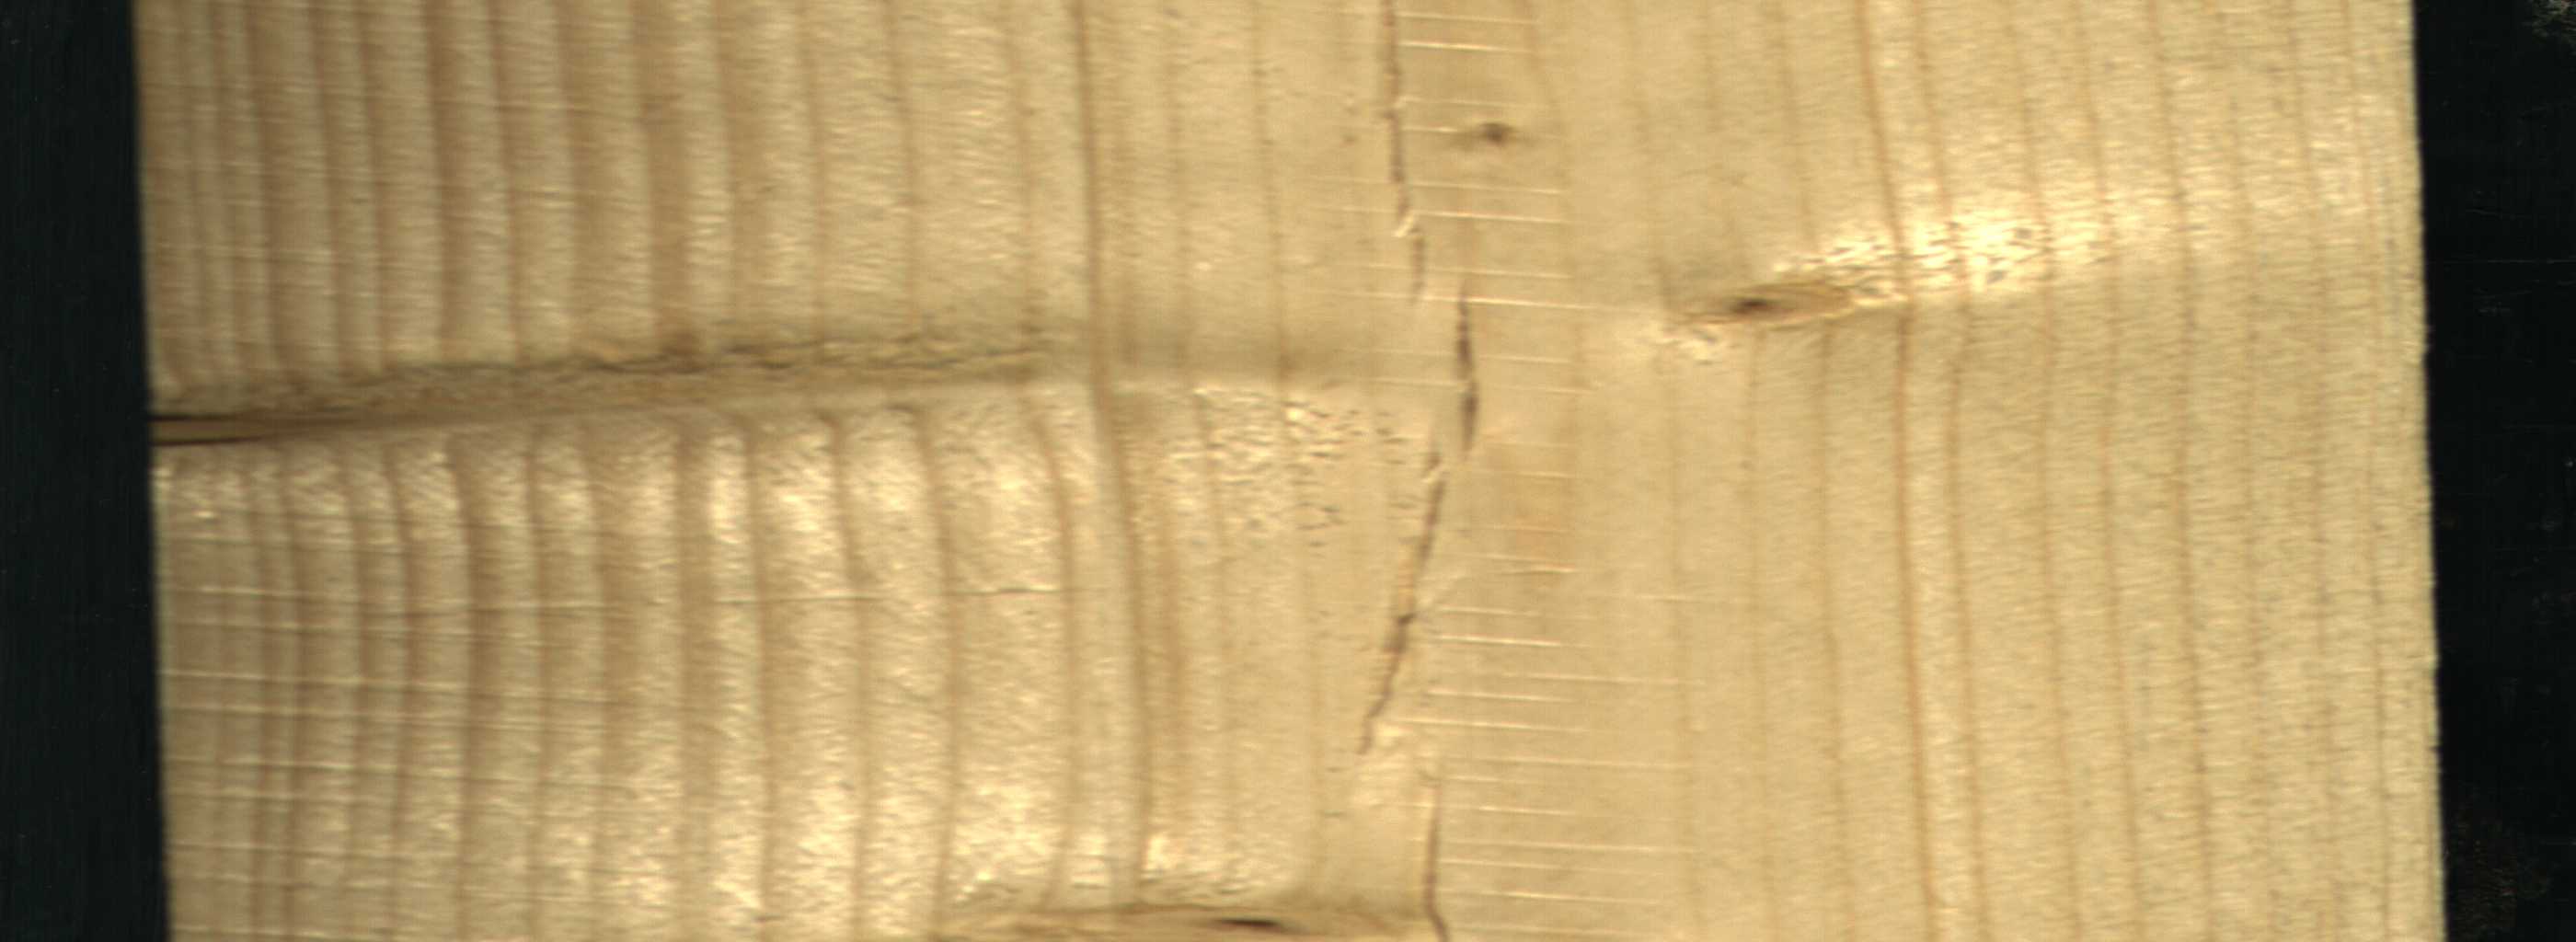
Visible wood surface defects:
Crack
Crack
Crack
Crack
Crack
Live_Knot
Live_Knot
Live_Knot